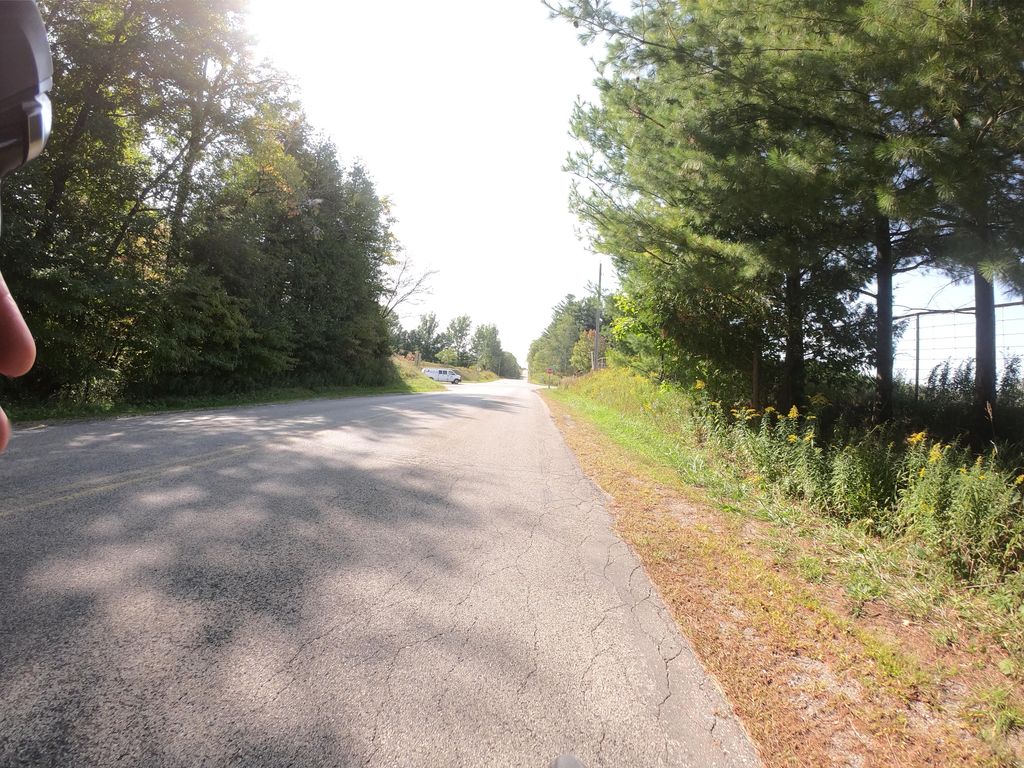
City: kitchener-waterloo